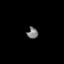
Tissue: lung
Cell type: T cells
Senescence score: 0.1928
Nuclear area (px): 116
Mean DAPI intensity: 123.802